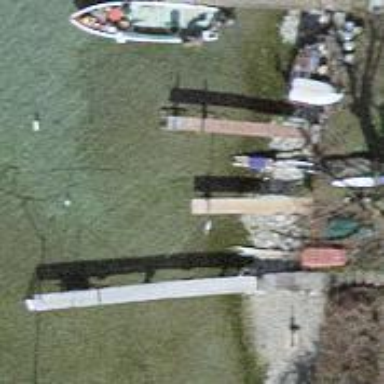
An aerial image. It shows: Man-made pier.